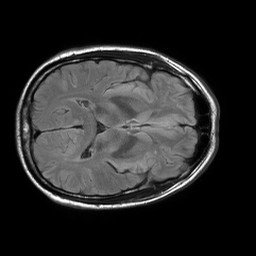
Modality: FLAIR
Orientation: axial
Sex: male
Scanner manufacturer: philips
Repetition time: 11 s
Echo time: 0.125 s